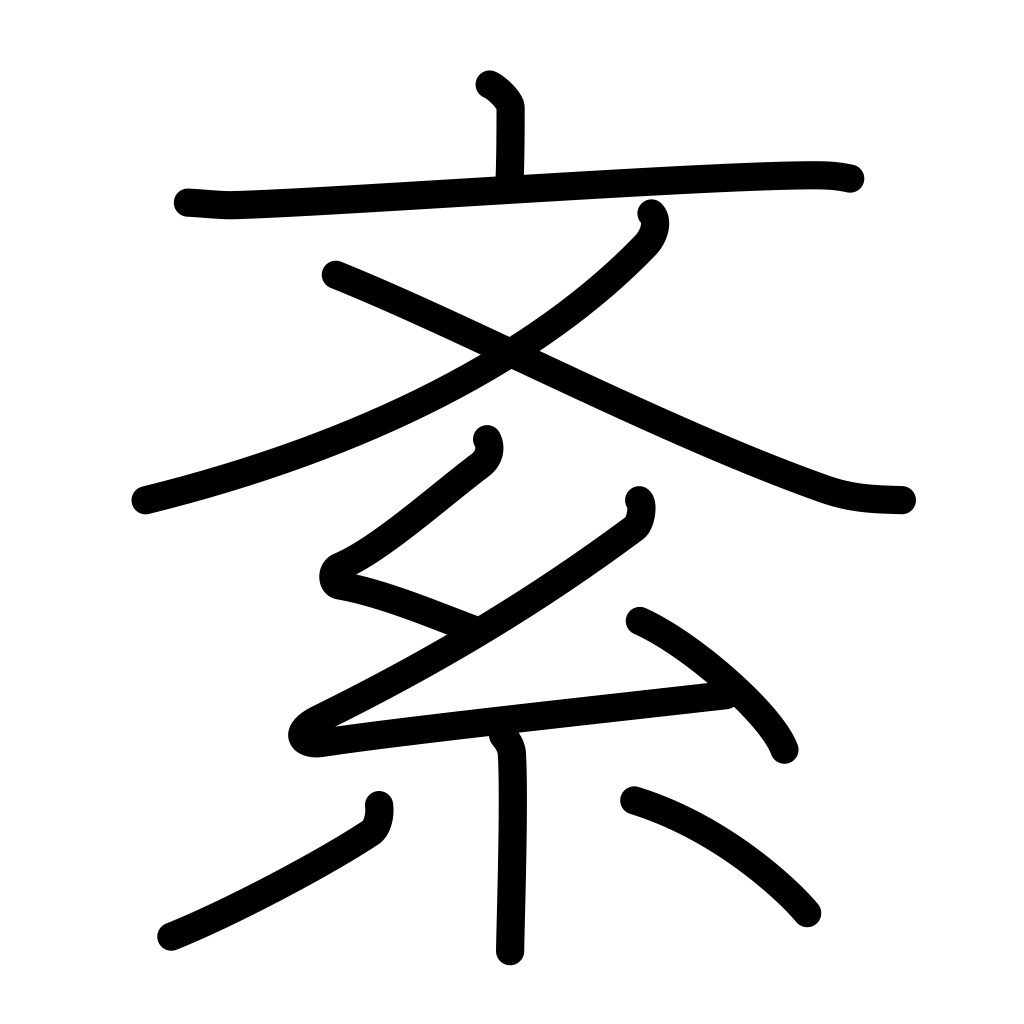
Meaning: disturb